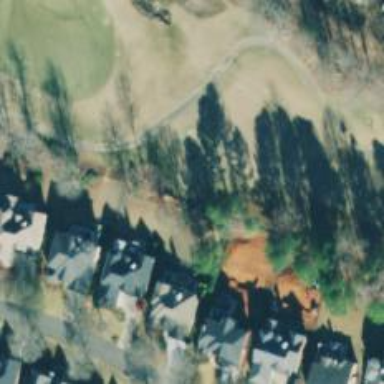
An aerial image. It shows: Path for both road and golf.